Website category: movie
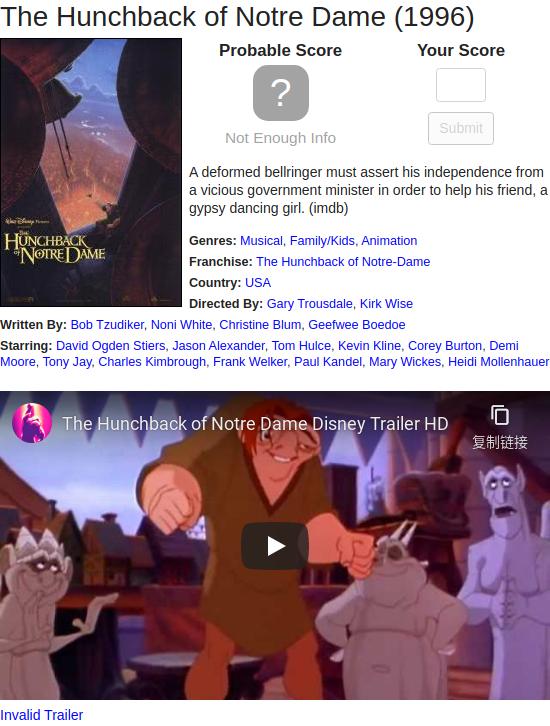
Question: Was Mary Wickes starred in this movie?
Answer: yes

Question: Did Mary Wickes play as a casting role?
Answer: yes

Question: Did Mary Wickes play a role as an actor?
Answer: yes

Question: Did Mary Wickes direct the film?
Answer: no

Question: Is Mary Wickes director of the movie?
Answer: no

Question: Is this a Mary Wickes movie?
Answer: no

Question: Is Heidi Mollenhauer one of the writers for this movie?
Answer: no

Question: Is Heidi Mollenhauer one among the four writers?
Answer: no

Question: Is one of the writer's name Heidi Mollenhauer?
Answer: no

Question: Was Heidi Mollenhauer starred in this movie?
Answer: yes

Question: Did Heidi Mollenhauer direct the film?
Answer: no

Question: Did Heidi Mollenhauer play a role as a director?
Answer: no